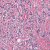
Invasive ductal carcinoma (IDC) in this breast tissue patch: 1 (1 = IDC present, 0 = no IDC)